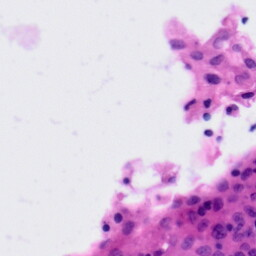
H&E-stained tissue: Tonsil